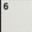
Piece: xx